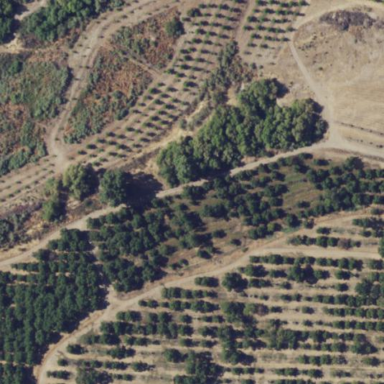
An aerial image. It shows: Orchard filled with walnut trees.